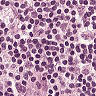
Metastatic tissue present: no